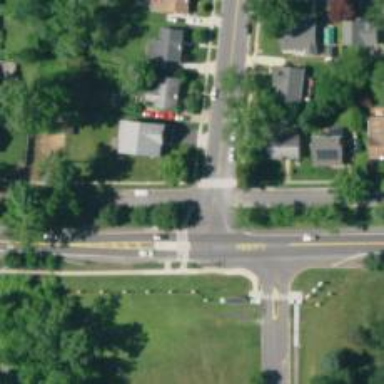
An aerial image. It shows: Unmarked crossing on the road.